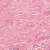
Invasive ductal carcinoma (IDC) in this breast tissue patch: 0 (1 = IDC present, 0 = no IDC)